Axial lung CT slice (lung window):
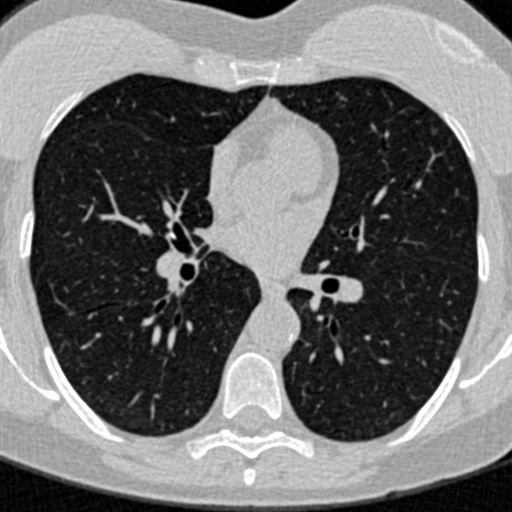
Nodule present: no